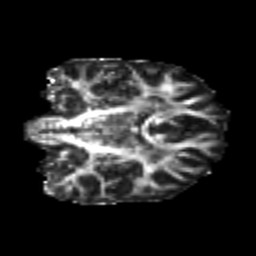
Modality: FA
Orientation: coronal
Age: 23
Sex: female
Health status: healthy
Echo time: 0.074 s